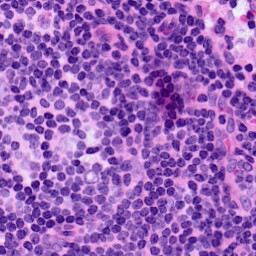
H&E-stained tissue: LymphNode